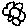
Label: flower